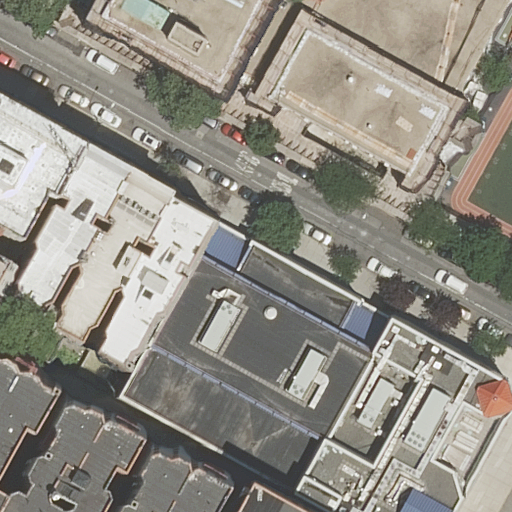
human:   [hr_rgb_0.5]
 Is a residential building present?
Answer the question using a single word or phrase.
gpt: yes

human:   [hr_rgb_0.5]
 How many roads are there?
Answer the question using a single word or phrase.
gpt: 1

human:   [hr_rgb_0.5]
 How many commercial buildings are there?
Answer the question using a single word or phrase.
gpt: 0

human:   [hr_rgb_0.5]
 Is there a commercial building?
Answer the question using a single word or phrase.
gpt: no

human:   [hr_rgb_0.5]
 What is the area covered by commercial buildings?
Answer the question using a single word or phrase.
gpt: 0m2

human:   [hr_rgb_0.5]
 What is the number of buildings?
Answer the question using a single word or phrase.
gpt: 10

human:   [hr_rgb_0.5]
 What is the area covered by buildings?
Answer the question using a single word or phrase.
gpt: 8843m2

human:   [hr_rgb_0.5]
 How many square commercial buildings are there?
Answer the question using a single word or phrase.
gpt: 0

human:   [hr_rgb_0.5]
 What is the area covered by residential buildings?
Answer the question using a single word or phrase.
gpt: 8843m2

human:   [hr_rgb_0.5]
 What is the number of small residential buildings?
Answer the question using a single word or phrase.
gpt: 1

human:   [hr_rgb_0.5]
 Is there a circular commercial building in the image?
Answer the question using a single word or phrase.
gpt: no

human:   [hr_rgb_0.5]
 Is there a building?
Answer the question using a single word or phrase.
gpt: yes

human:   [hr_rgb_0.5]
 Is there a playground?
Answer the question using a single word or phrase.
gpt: yes

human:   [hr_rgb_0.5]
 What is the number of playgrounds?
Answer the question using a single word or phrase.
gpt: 1

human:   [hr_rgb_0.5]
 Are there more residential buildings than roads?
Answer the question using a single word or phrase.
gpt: yes

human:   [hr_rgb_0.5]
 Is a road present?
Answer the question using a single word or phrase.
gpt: yes

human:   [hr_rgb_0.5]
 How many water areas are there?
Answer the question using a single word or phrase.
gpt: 0

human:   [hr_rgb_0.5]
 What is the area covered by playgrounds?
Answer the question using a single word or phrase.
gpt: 72m2

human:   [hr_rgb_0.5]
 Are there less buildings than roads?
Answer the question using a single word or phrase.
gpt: no

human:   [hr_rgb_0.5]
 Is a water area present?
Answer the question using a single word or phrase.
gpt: no

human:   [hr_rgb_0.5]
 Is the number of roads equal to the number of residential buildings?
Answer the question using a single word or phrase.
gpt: no

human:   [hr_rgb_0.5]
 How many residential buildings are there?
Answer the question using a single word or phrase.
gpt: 10

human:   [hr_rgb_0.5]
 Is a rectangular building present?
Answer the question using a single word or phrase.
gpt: yes

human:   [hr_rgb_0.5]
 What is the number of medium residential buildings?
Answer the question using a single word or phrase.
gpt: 7

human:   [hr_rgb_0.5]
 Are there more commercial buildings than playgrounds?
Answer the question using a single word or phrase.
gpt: no

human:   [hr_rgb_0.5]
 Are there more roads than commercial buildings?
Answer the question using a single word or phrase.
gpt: yes

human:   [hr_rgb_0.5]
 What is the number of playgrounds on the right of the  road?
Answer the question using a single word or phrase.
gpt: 0

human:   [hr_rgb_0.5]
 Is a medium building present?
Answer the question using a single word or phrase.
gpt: yes

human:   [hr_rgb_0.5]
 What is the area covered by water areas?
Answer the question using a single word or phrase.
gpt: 0m2

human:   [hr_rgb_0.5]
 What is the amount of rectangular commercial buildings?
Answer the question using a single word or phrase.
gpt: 0

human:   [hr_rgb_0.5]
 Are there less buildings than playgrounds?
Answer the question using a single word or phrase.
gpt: no

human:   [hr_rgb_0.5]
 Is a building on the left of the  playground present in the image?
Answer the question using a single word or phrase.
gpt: no

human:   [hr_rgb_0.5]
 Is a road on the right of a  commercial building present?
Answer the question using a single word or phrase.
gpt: no

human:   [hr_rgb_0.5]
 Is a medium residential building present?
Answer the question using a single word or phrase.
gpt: yes

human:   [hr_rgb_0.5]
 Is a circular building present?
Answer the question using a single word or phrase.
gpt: no

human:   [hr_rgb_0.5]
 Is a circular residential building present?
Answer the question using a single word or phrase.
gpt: no

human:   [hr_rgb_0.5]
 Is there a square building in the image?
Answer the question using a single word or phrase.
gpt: no

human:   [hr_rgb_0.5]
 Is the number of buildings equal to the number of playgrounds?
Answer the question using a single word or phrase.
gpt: no

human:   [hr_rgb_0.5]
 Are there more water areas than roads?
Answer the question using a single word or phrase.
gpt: no

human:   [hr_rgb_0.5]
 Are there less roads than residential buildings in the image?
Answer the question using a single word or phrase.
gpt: yes

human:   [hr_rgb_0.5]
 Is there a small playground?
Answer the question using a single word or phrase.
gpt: yes

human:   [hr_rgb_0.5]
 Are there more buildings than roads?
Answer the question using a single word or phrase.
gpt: yes

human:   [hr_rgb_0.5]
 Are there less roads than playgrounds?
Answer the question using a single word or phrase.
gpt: no

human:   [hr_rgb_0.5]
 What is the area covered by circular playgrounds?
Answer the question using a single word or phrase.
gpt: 0m2

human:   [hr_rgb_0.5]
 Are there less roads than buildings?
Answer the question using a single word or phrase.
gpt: yes

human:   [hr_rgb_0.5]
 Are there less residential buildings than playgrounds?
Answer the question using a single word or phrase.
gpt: no

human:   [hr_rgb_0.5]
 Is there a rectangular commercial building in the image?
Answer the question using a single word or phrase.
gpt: no

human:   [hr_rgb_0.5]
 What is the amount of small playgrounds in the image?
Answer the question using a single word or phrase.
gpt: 1

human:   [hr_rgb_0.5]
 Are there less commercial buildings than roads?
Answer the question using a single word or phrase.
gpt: yes

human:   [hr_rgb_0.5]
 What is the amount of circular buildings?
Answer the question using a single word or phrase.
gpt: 0

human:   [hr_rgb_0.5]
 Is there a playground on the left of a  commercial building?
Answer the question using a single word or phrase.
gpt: no

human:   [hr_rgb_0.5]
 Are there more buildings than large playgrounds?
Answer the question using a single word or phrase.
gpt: yes

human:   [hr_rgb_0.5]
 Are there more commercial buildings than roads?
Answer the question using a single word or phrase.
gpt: no

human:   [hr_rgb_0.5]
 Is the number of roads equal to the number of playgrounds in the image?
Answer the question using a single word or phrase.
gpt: yes

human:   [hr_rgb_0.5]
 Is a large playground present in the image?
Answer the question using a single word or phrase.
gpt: no

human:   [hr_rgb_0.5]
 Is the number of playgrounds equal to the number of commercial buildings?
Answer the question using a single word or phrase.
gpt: no

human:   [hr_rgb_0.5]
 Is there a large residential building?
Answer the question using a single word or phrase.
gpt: yes

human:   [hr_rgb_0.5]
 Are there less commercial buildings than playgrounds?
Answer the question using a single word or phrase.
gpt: yes

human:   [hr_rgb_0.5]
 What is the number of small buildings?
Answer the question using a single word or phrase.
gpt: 1

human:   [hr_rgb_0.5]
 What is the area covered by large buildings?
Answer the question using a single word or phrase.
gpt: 6949m2

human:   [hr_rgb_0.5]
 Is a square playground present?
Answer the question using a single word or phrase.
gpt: no

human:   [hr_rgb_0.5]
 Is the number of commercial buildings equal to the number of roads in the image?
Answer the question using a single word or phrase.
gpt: no

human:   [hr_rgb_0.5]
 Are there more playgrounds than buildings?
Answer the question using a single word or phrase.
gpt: no

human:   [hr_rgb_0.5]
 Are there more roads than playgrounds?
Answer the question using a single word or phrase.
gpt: no